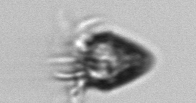
Label: Ciliophora